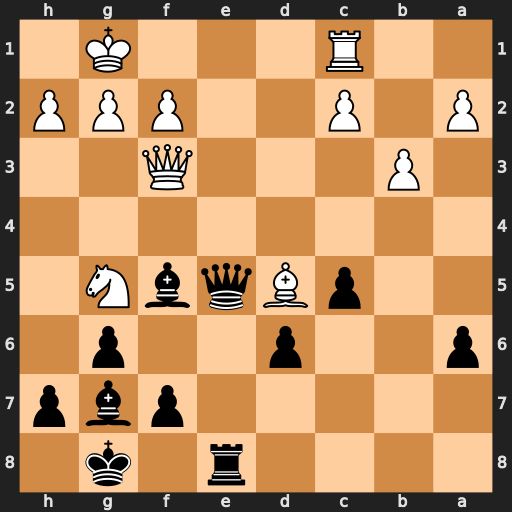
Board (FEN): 4r1k1/5pbp/p2p2p1/2pBqbN1/8/1P3Q2/P1P2PPP/2R3K1
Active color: b
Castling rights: -
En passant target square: -
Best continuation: Qe1+ Rxe1 Rxe1#